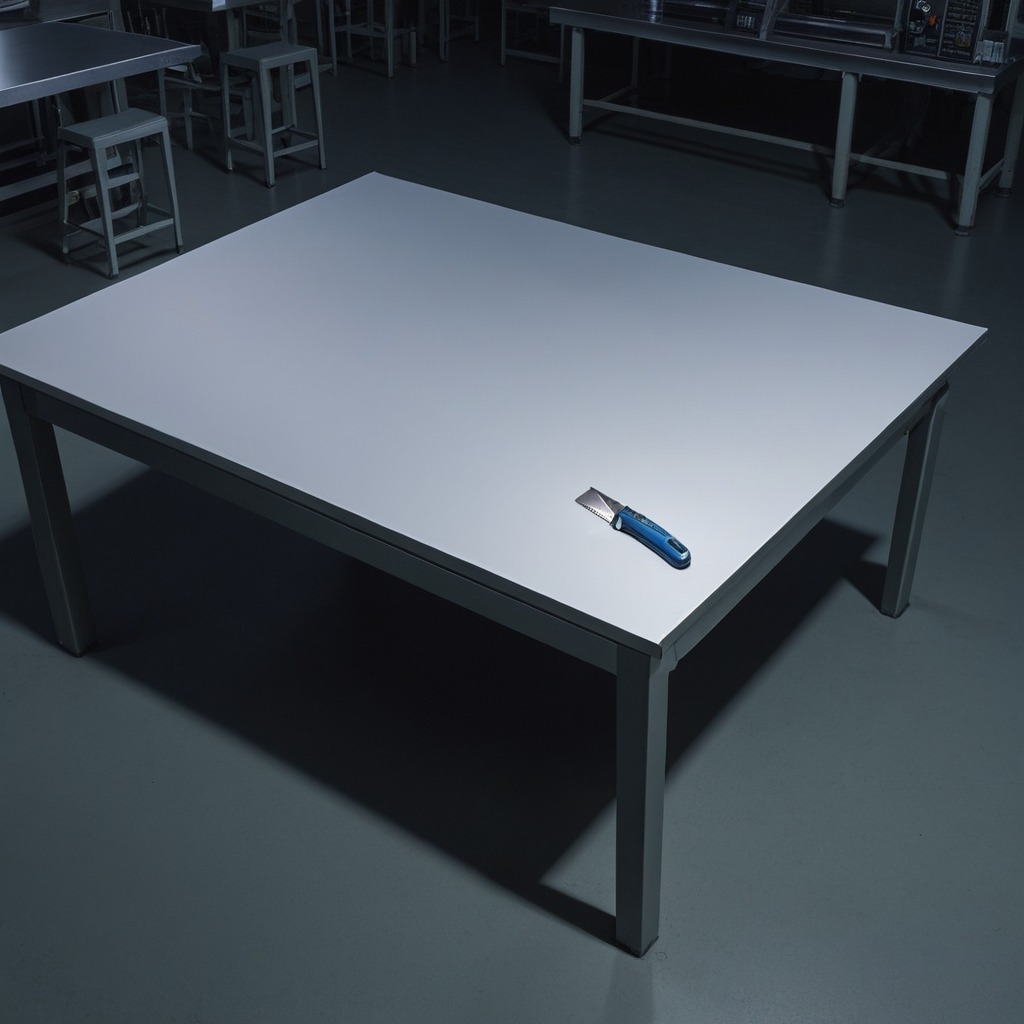
A utility knife is lying on the tabletop.